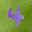
Label: 4